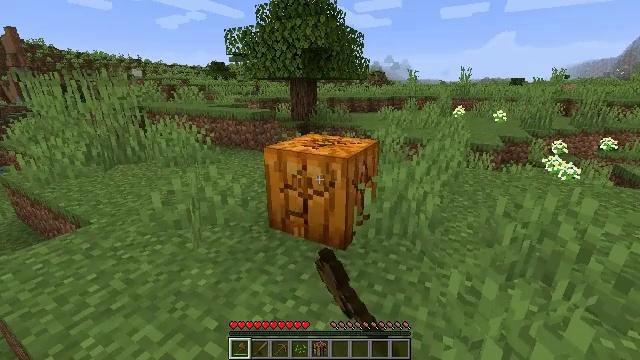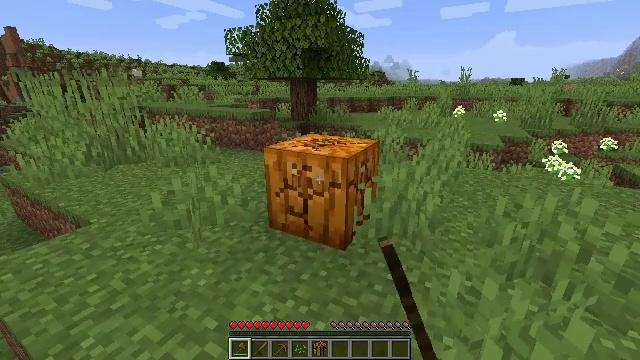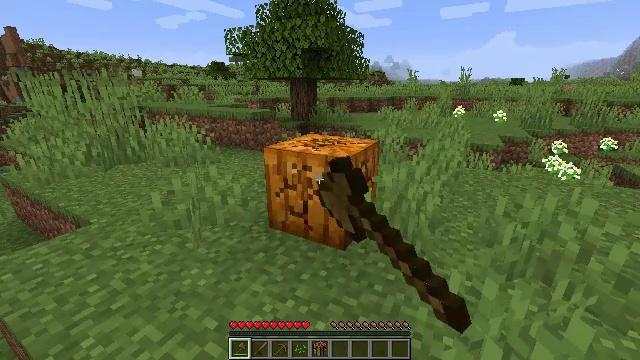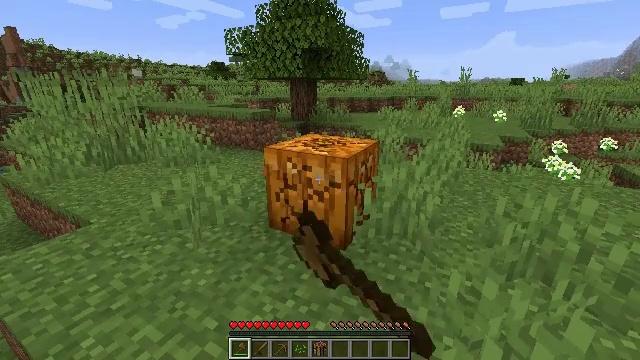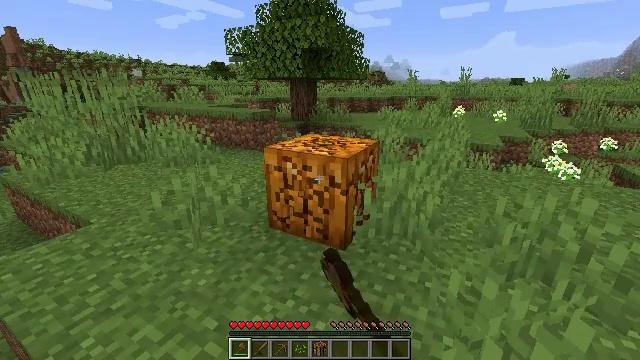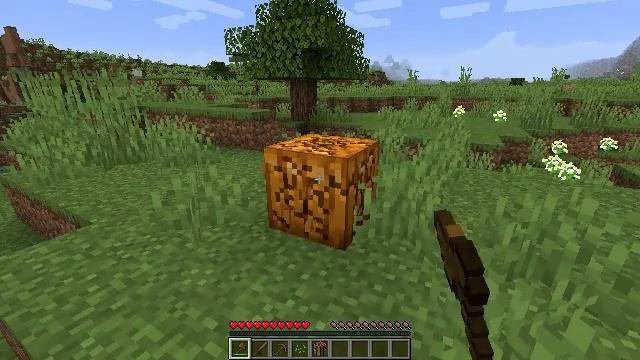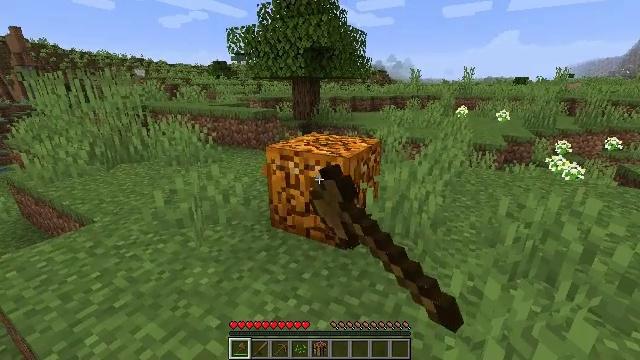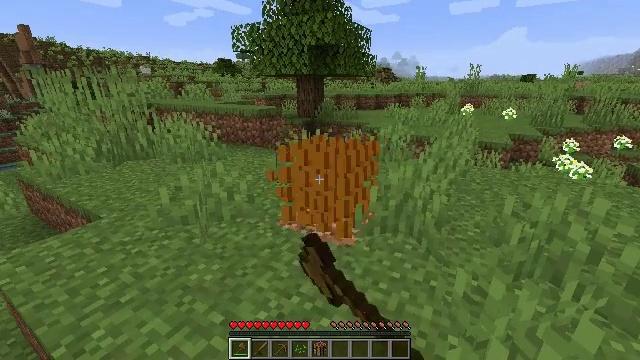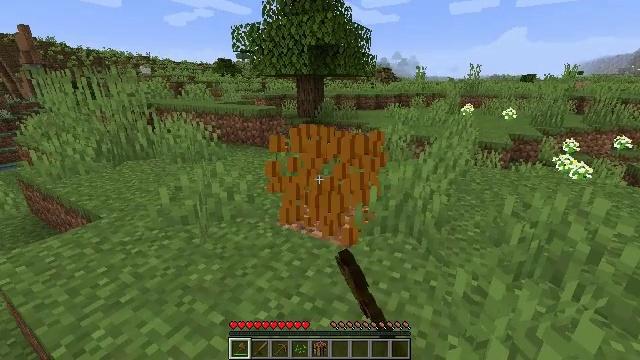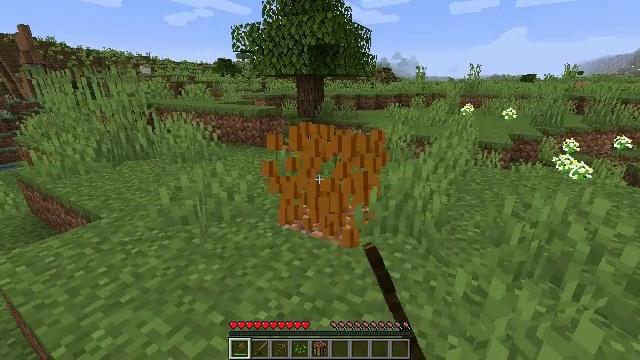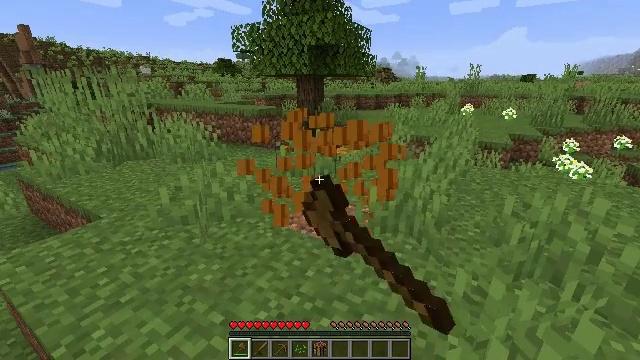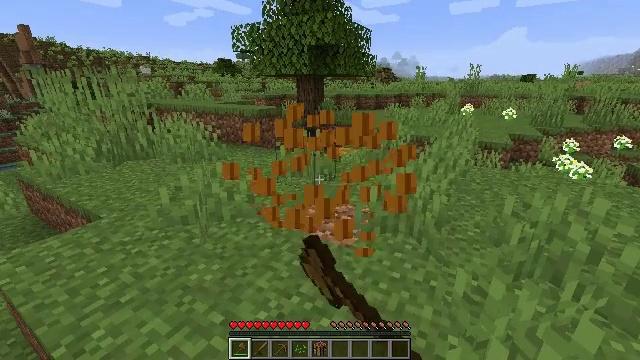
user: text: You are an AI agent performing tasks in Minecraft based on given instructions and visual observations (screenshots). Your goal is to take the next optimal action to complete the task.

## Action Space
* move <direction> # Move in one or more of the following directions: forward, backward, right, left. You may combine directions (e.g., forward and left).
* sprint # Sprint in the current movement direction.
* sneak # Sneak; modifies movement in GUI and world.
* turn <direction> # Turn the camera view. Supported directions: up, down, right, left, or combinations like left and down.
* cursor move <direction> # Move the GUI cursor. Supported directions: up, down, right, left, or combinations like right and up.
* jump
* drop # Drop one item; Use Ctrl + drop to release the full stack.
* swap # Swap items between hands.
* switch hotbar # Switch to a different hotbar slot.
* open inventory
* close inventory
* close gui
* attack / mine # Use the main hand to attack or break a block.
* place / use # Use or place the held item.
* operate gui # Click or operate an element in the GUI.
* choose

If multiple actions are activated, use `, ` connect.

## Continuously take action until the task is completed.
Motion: motion action
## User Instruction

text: Gather a pumpkin block.
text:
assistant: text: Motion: attack / mine
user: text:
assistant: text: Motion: attack / mine
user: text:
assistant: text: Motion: attack / mine
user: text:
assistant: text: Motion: attack / mine
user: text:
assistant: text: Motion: attack / mine
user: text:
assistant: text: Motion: attack / mine
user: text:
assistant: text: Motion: attack / mine
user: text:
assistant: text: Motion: attack / mine
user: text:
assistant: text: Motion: attack / mine
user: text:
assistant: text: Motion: attack / mine
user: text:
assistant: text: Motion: attack / mine
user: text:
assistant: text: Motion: attack / mine